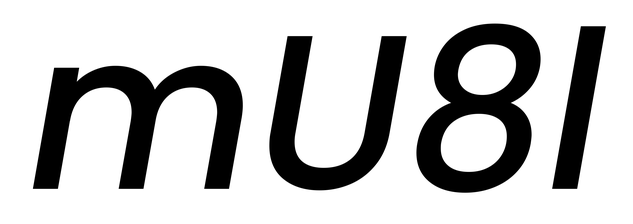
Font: Poppins-MediumItalic